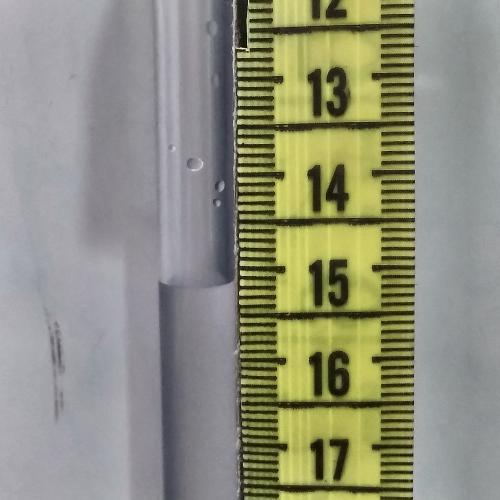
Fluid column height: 15.1 cm